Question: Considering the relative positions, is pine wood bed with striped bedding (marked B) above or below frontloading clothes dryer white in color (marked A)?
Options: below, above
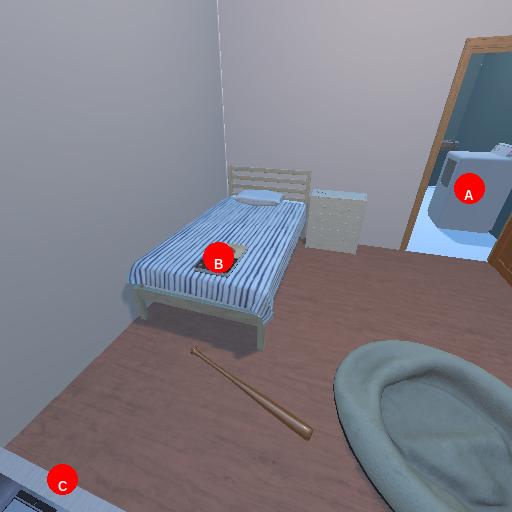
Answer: below